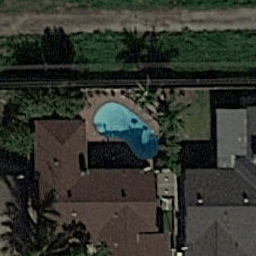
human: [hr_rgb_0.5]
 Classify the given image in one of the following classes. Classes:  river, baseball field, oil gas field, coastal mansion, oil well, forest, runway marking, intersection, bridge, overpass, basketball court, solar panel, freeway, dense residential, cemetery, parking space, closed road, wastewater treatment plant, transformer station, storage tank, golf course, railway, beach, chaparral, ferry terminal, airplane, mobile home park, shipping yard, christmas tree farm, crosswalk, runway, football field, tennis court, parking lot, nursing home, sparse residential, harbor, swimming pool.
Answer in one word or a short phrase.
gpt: swimming pool